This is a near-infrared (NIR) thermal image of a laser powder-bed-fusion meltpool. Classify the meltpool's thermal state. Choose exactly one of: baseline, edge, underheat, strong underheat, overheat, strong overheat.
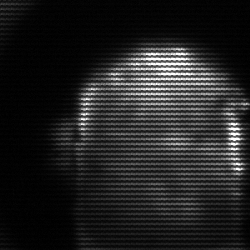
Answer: baseline